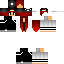
A male human skin with dark skin, wearing brown long hair dressed in a red hoodie and red pants, featuring a closed mouth.